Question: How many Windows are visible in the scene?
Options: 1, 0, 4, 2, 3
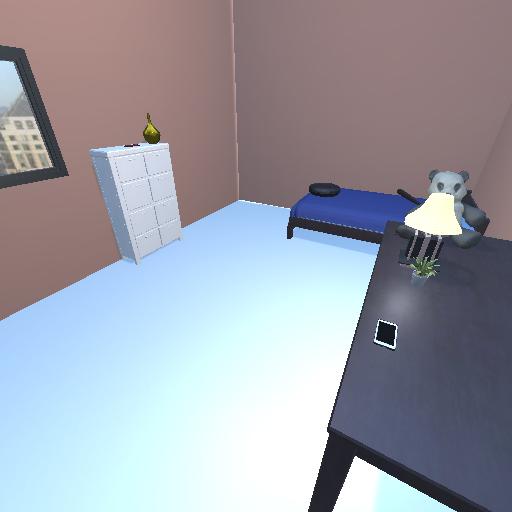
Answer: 1